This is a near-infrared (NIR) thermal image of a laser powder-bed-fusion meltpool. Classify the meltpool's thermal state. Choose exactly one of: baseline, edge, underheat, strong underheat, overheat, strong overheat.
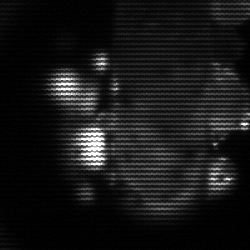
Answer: strong underheat